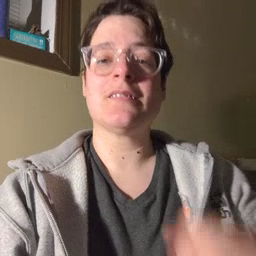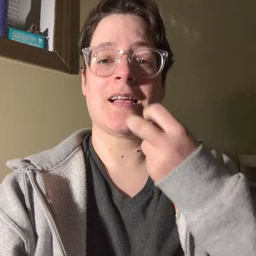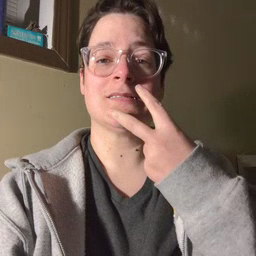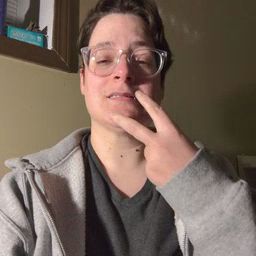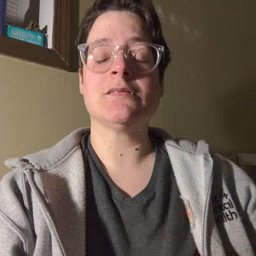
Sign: snack